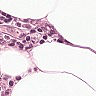
Metastatic tissue present: no